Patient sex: M
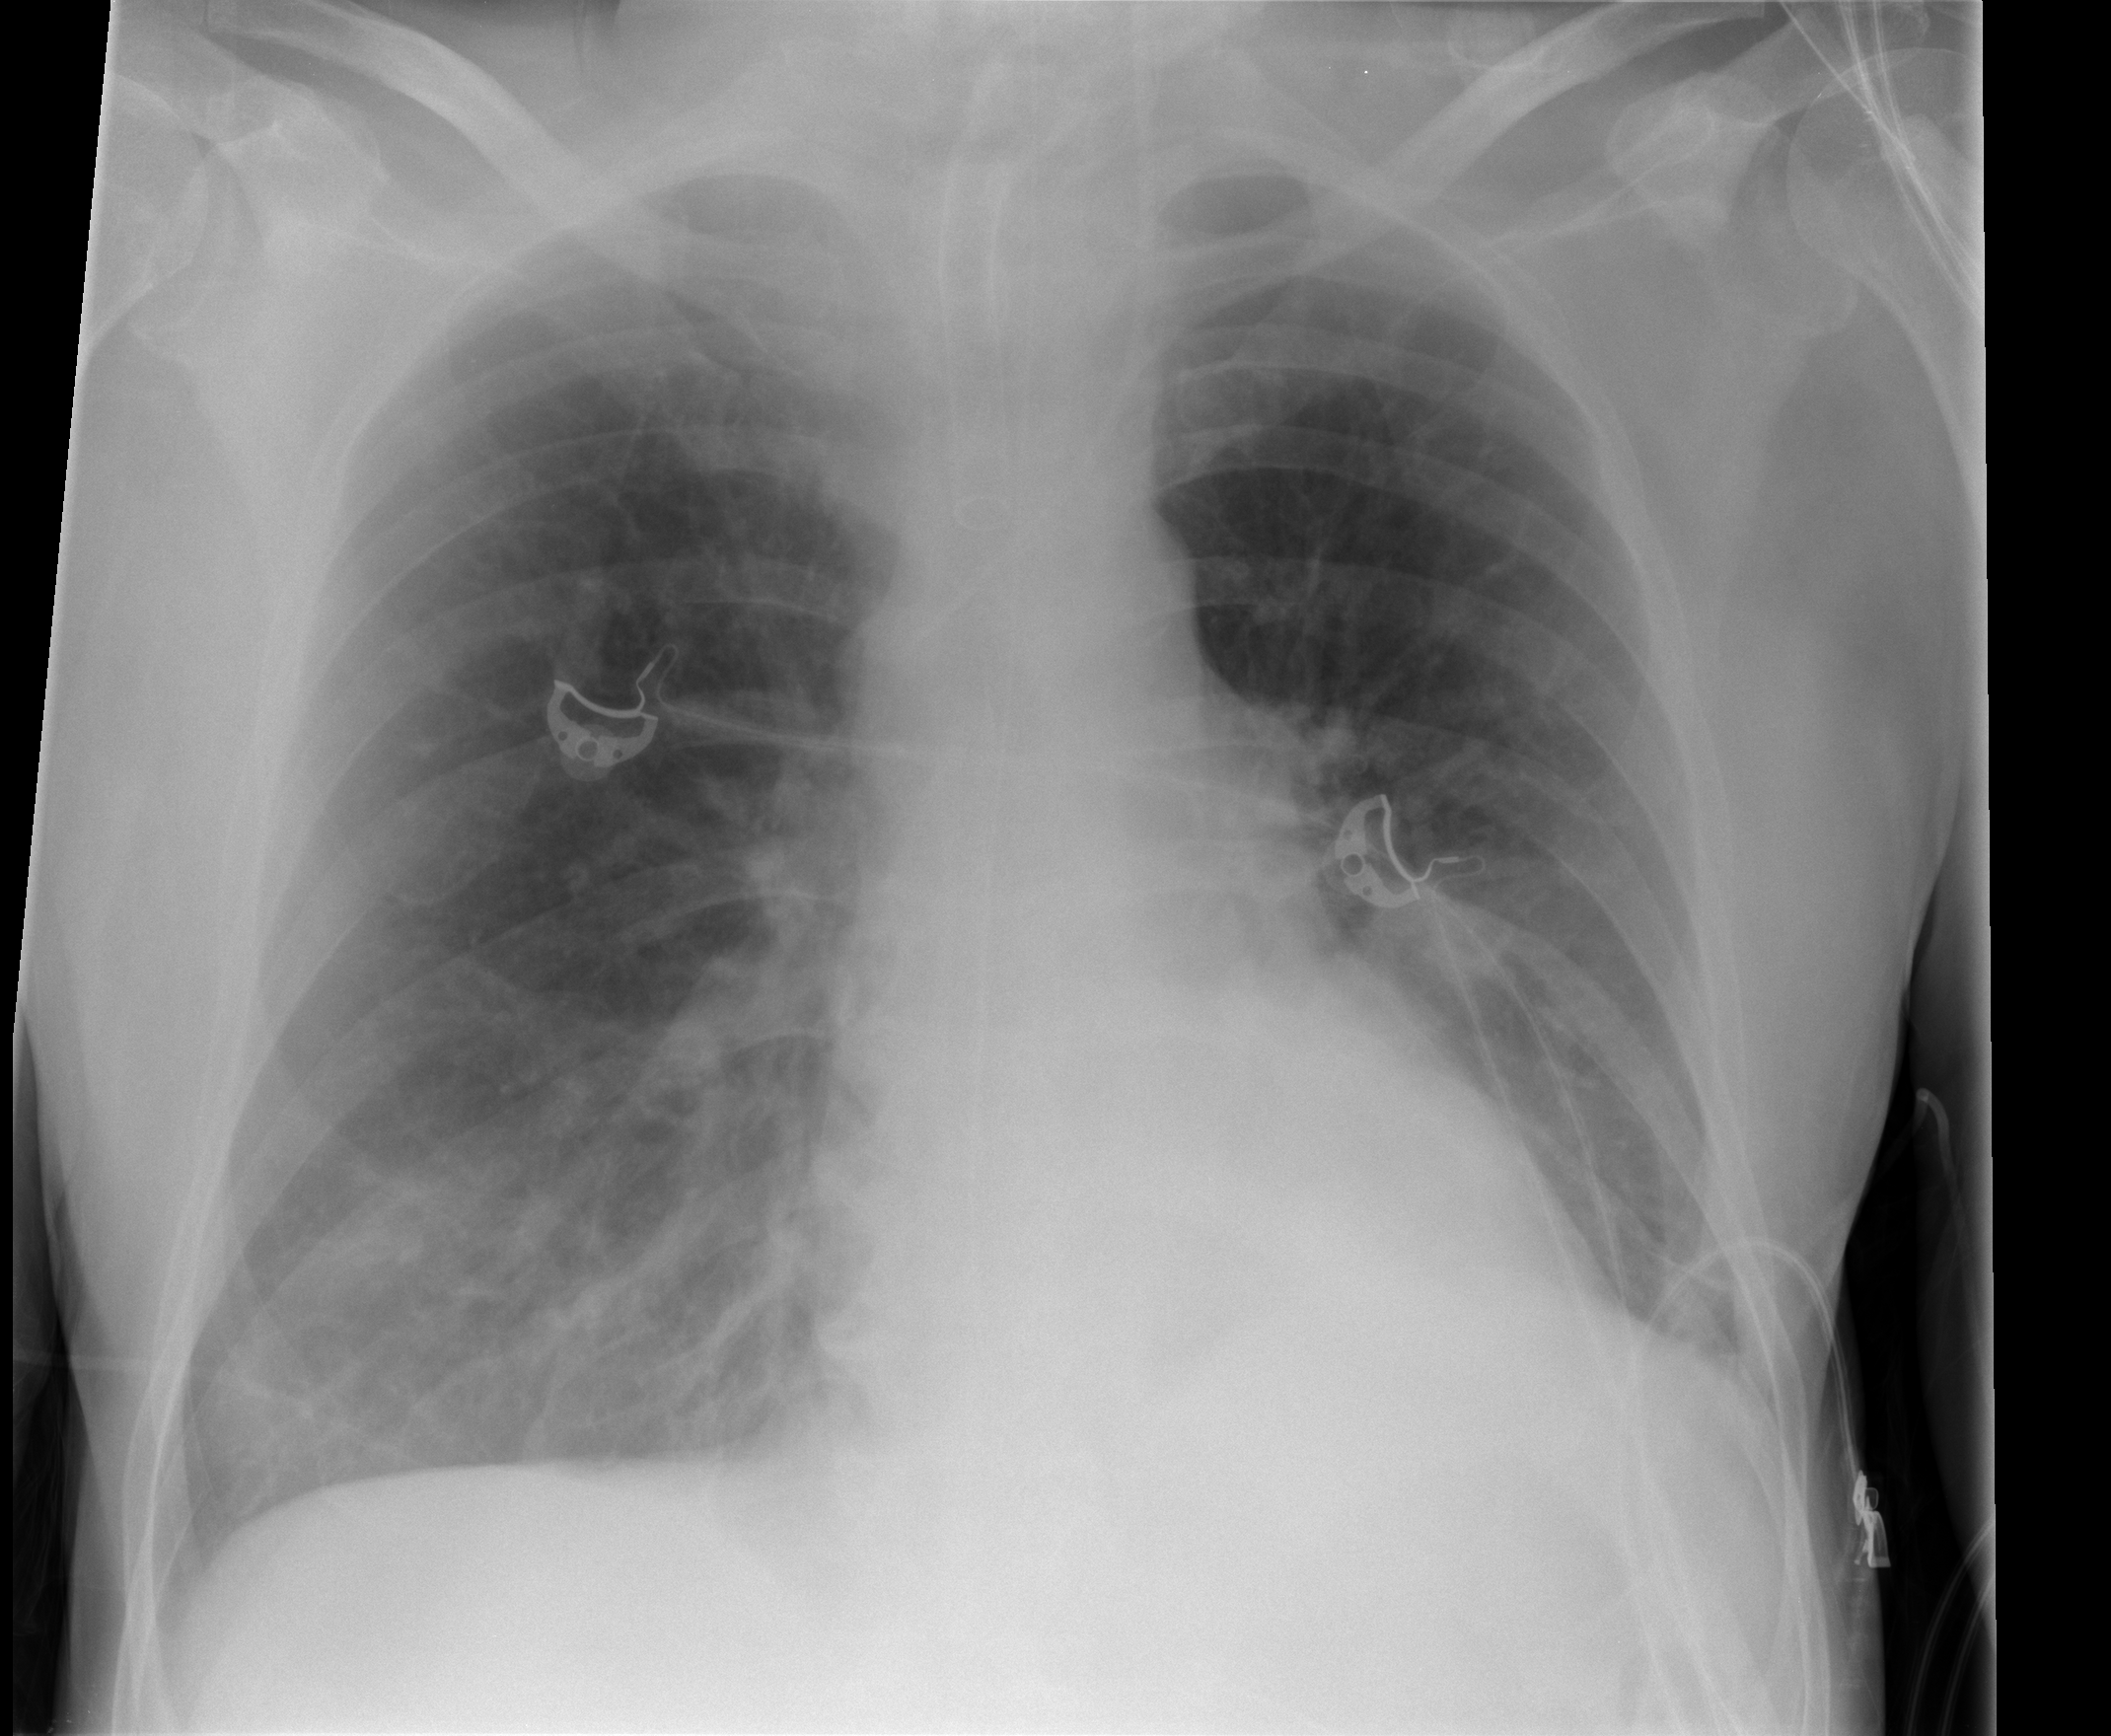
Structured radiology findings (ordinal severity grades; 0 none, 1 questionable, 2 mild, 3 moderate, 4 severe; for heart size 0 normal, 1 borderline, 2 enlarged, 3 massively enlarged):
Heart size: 0
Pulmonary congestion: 0
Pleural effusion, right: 1
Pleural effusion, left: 1
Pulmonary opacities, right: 2
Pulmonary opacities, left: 1
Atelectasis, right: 2
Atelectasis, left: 2